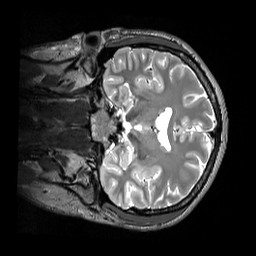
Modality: T2w
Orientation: coronal
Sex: male
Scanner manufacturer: siemens
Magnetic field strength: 3 T
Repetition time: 3.2 s
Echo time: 0.409 s